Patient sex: F
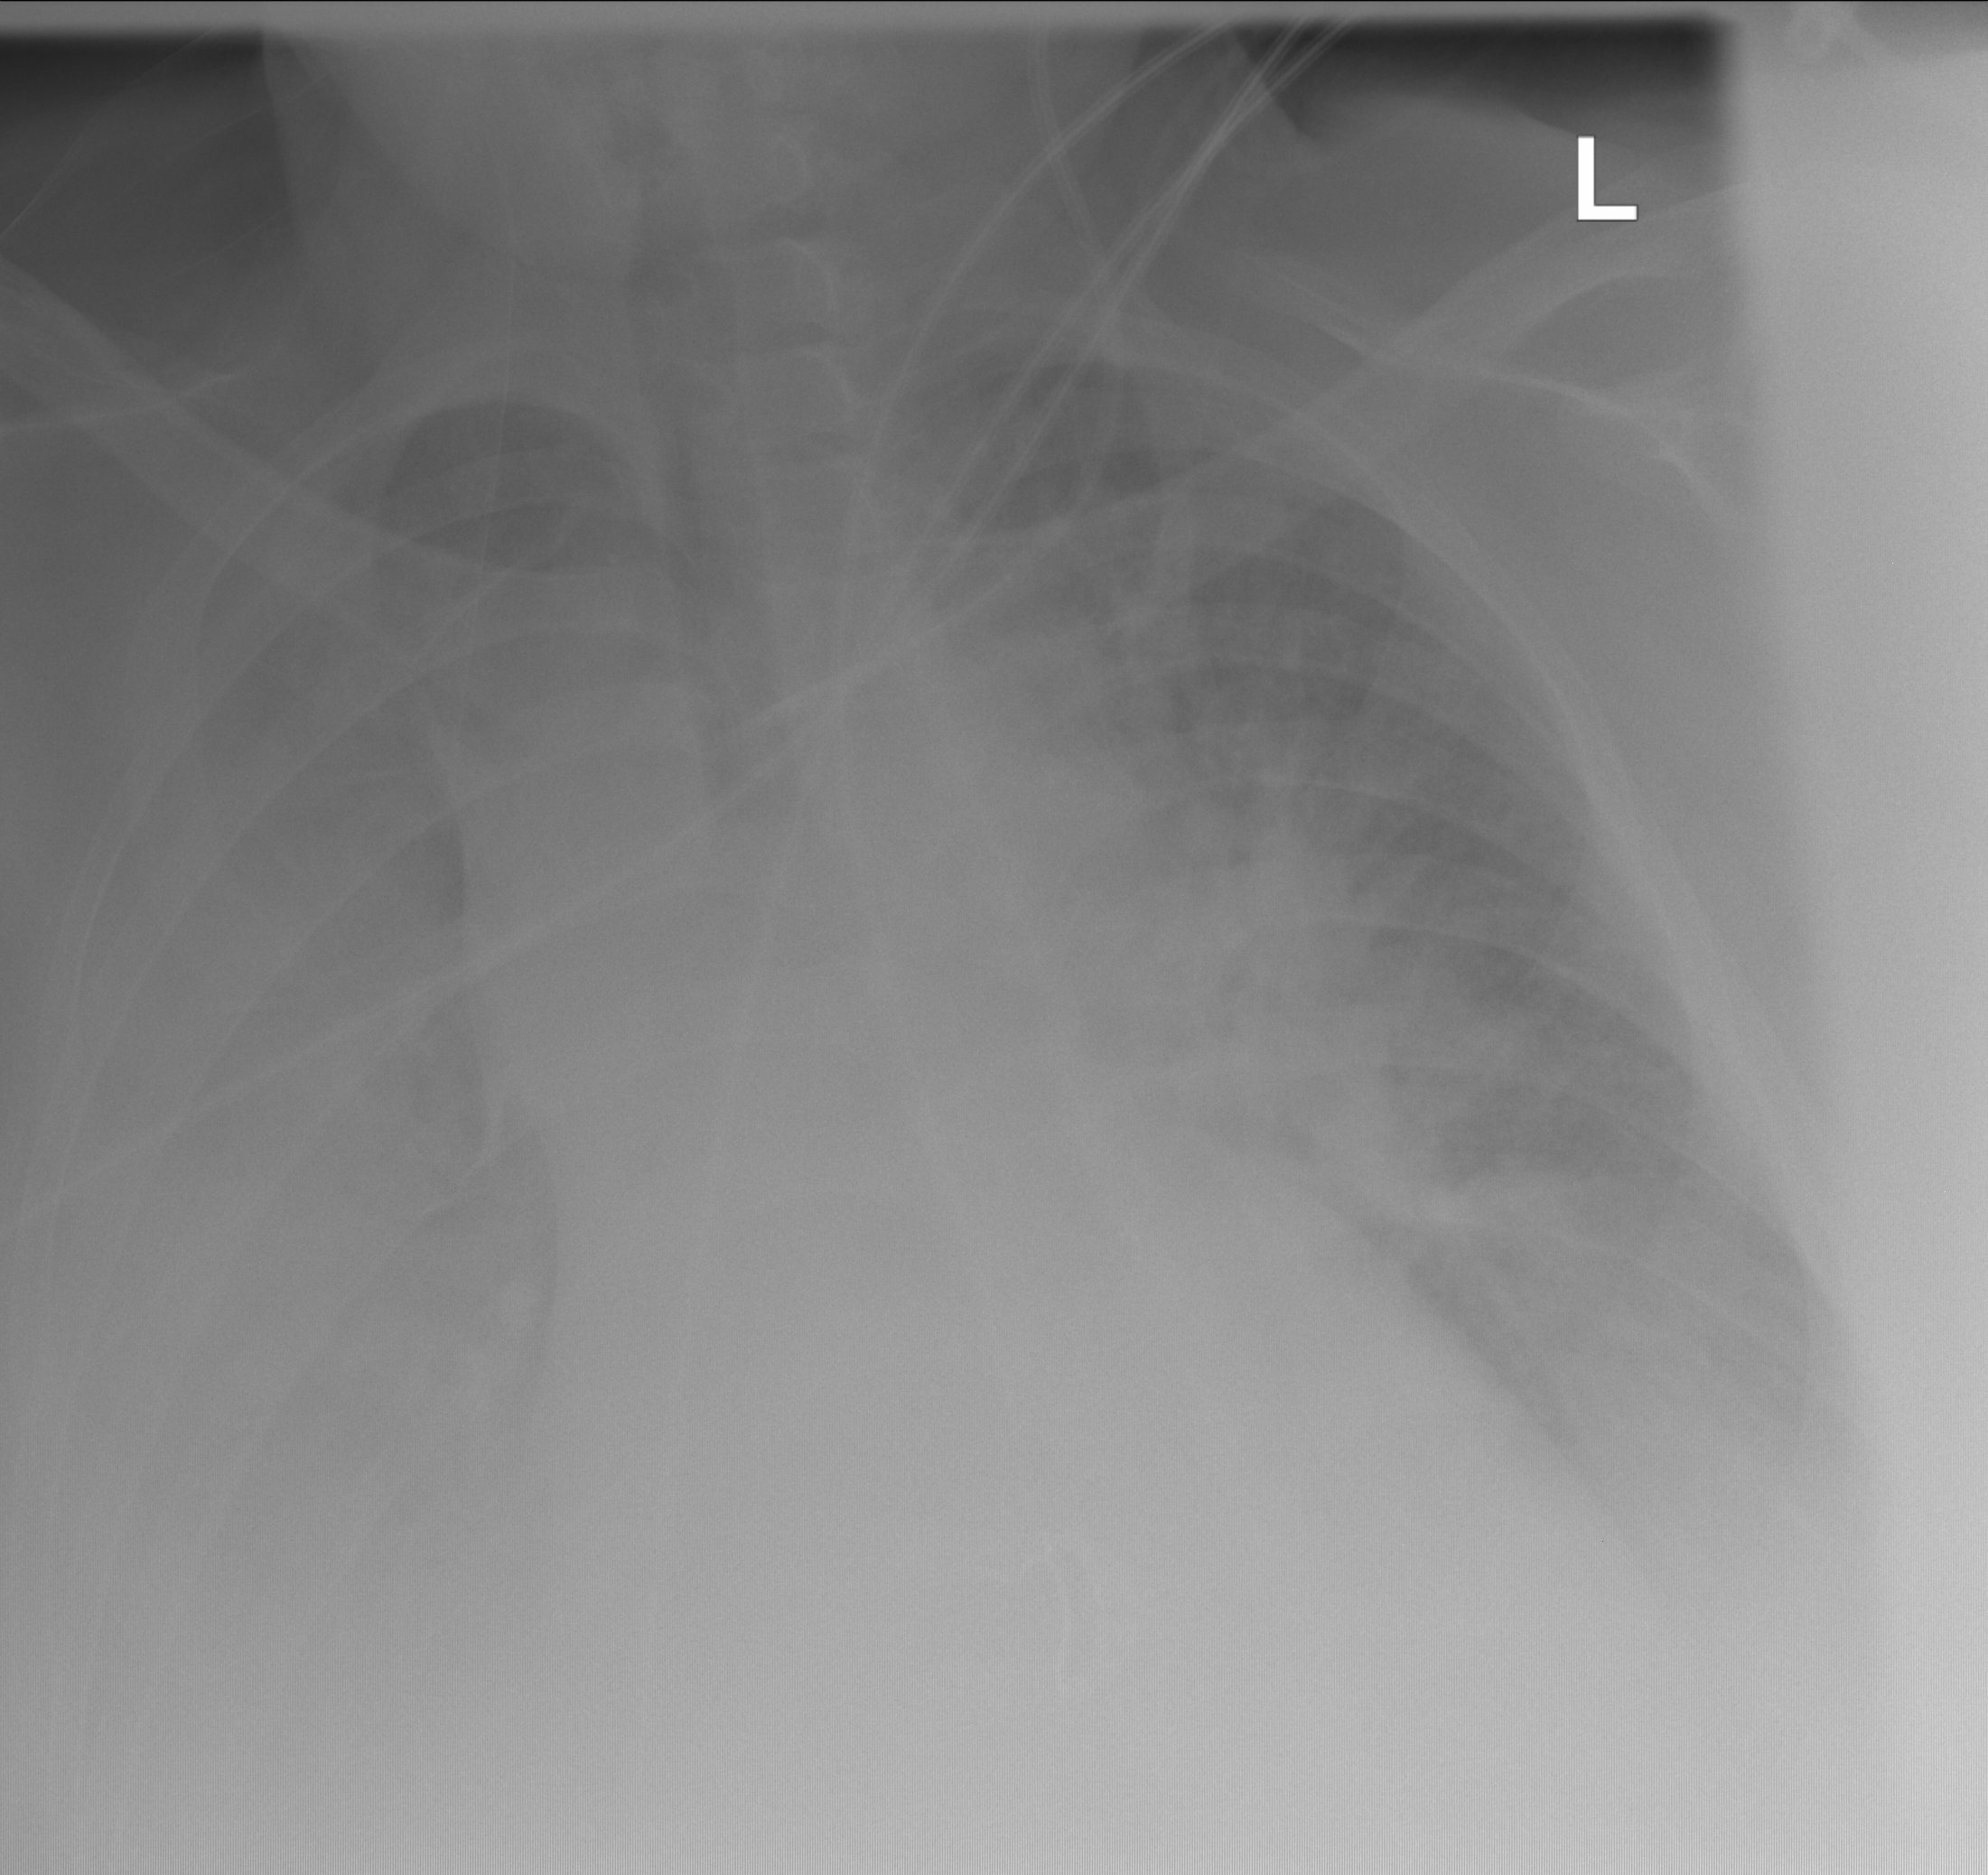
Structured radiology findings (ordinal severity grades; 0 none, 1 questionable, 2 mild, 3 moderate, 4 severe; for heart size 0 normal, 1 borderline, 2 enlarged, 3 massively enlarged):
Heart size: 2
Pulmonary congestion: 2
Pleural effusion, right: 3
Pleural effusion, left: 2
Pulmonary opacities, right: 3
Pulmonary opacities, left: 2
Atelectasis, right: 2
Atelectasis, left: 2